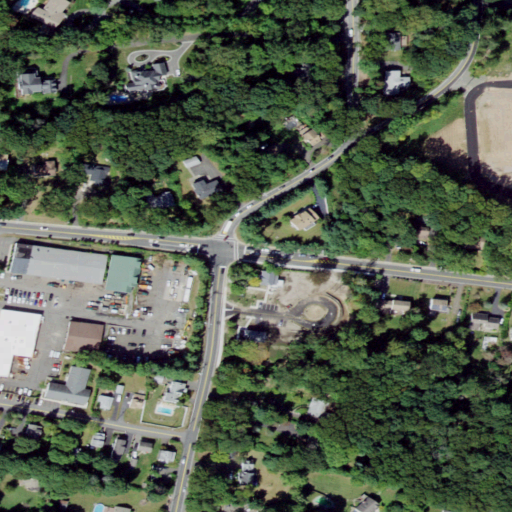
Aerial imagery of mountain in New York named Spook Rock containing open development, low intensity development, deciduous forest, medium intensity development, high intensity development, barren land, shrub, and grassland